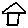
Label: house